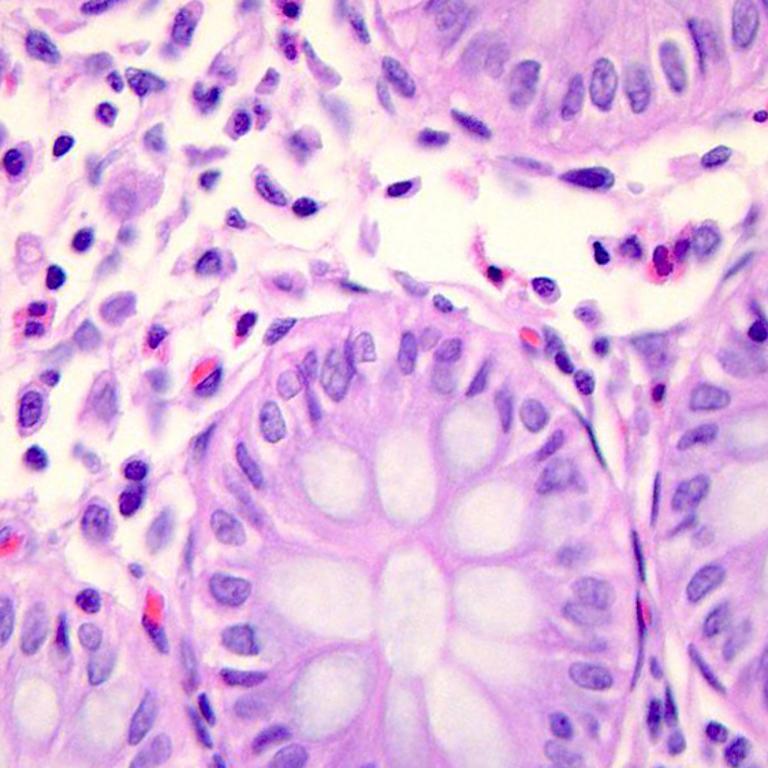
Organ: colon
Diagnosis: benign